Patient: sex F, age 74
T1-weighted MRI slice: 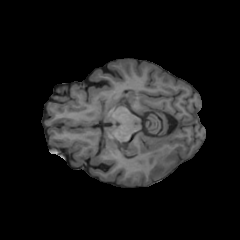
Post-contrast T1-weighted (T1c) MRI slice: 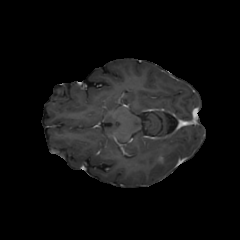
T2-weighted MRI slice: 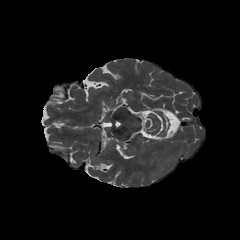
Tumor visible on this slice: yes
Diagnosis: Glioblastoma, IDH-wildtype
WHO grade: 4